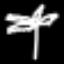
Label: palm tree